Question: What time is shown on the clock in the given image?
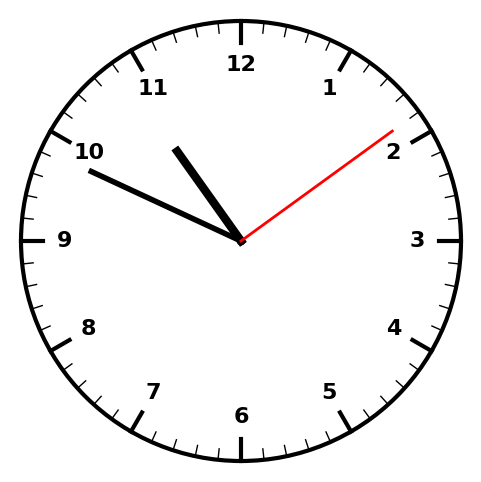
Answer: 10:49:09